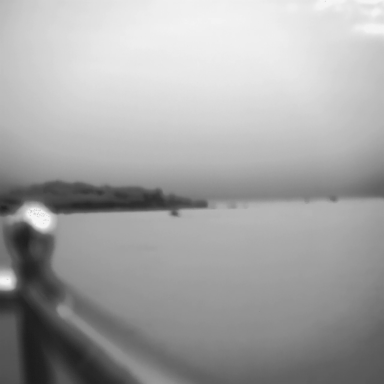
There is a canoe in the infrared image.